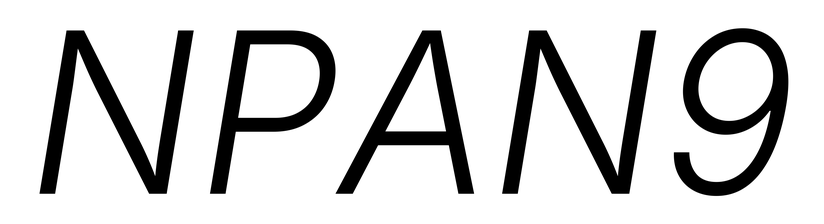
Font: Inter-Italic_Light_Italic